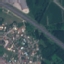
Land use / land cover: Highway